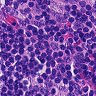
Metastatic tissue present: no